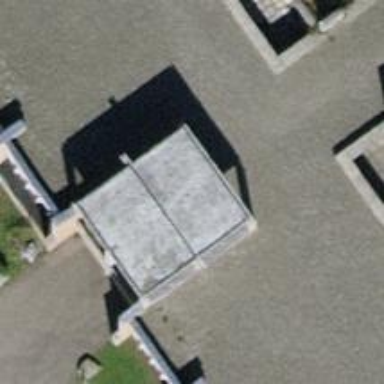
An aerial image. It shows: Concrete steps leading through building passage tunnel.